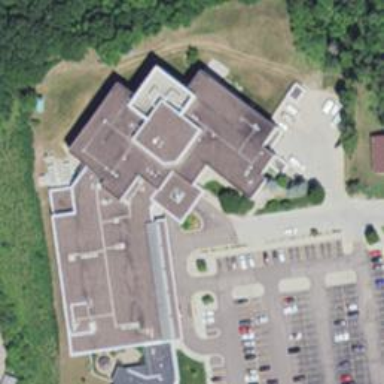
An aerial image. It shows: Healthcare clinic is depicted in the image.